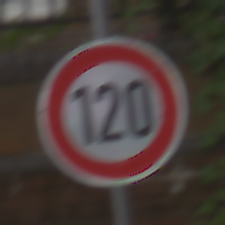
Verkehrszeichen: Geschwindigkeit120
Umgebung: Outdoor, Urban
Tageszeit: MorningAfternoon
Wetter: Overcast
Licht: Natural
Jahreszeit: NotSpecified
Kontrast: LowContrast